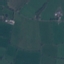
Land use / land cover class: Pasture